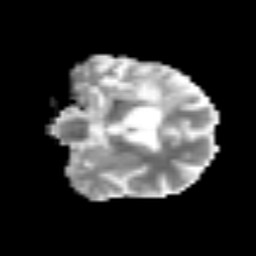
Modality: MD
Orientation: coronal
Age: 74
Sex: female
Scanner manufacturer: siemens
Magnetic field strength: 3 T
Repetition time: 3.2 s
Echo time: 0.081 s